Aerial crown-view tile of a tropical tree (Barro Colorado Island, Panama), acquired 20250616:
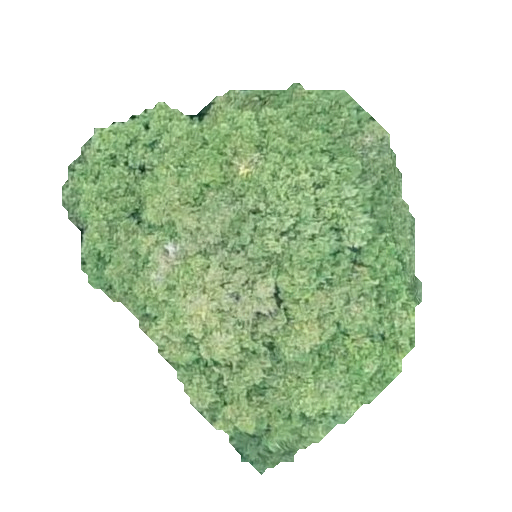
Species: Prioria copaifera
GBIF accepted scientific name: Prioria copaifera
Crown area: 137.291 m²